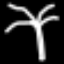
Label: palm tree